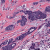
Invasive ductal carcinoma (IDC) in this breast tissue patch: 1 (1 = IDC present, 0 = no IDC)